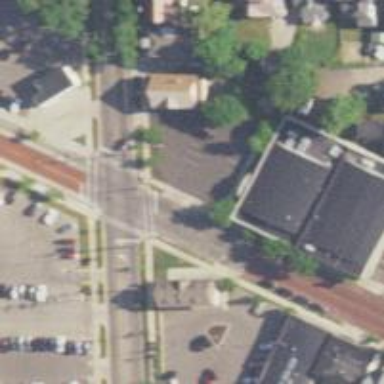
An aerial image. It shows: Marked crossing with line markings.